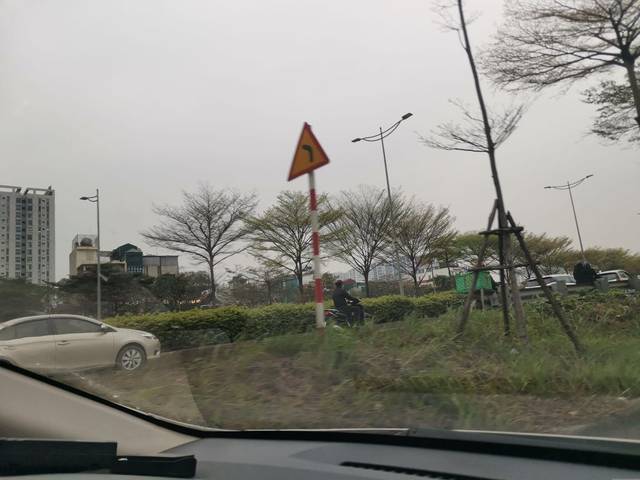
Region: Vietnam
Coordinates: 21.044, 105.806